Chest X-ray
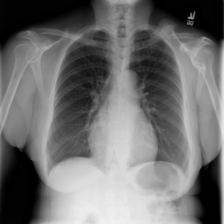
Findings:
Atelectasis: negative
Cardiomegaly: negative
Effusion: negative
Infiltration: negative
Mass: negative
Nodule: negative
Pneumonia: negative
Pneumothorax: negative
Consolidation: negative
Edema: negative
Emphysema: negative
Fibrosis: negative
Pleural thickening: negative
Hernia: negative